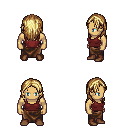
a pixel art fantasy rpg character, male body template, human, tanned skin, maroon pirate shirt, robe skirt, blonde long hairstyle, brown shoes, four views (front, back, left, right), 2x2 character sprite sheet, small pixel art, hard edges, no anti-aliasing